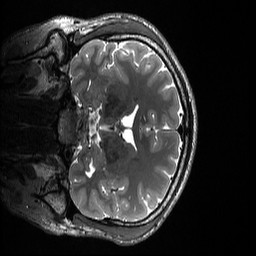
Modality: T2w
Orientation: coronal
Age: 30
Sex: male